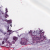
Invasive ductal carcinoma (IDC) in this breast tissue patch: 1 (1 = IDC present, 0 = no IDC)